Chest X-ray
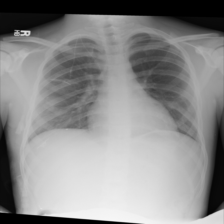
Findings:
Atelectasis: negative
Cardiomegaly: negative
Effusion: negative
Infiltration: negative
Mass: negative
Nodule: negative
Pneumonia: negative
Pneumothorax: negative
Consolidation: negative
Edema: negative
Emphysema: negative
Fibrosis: negative
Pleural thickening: negative
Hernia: negative